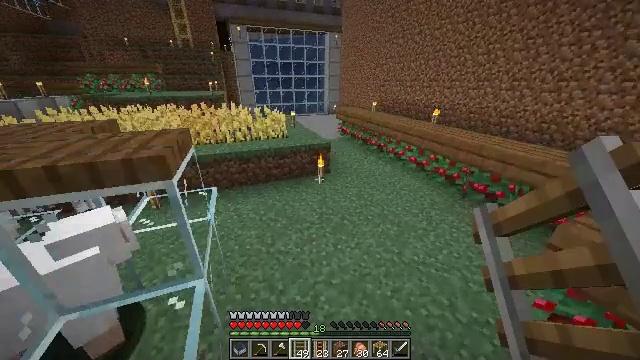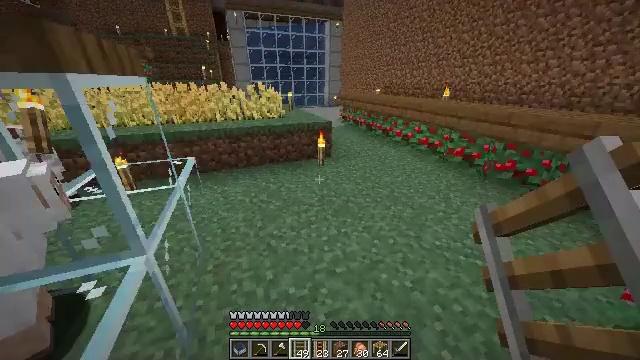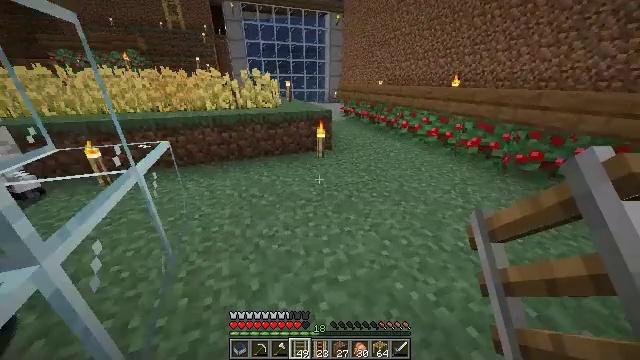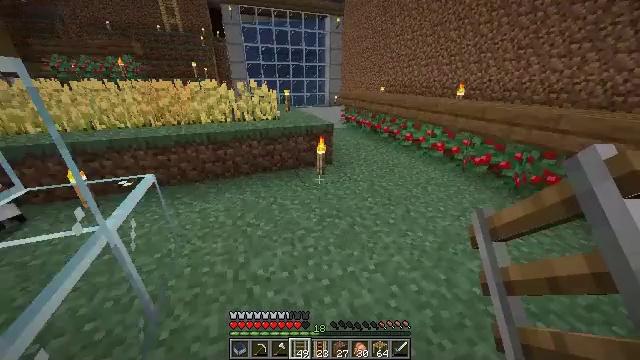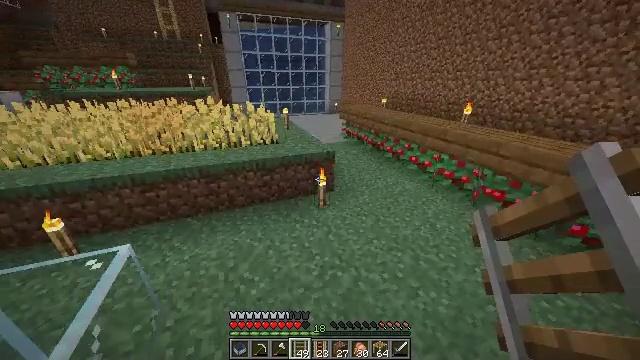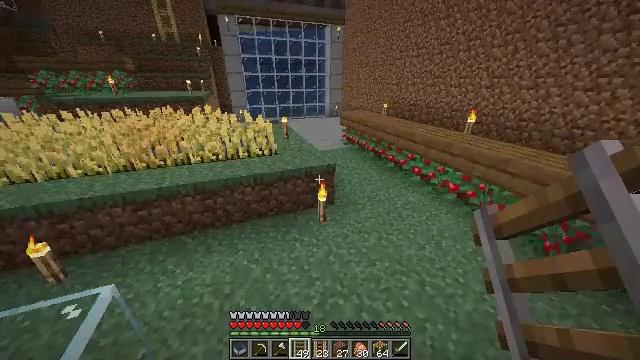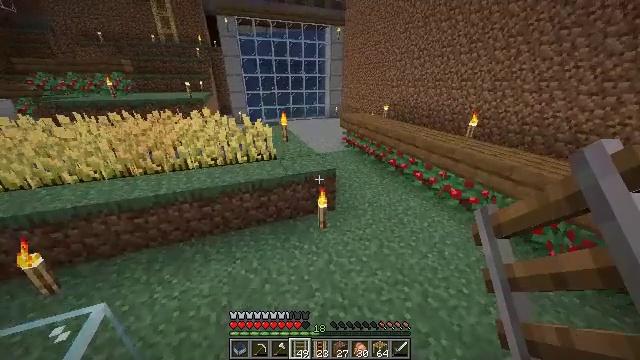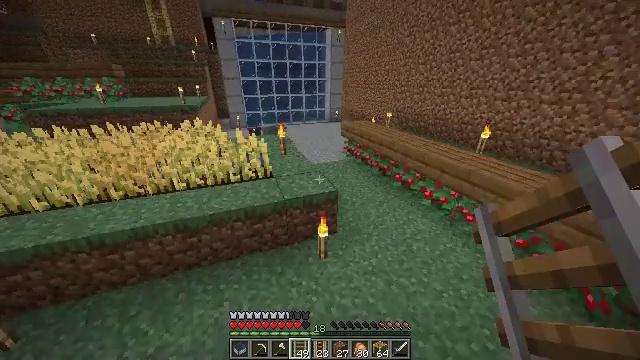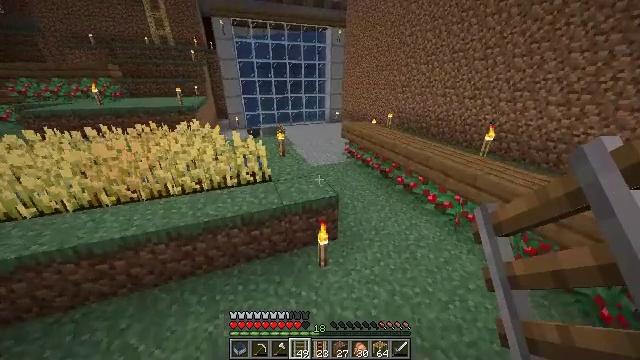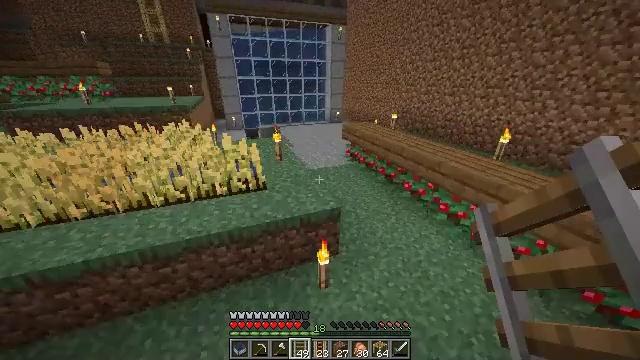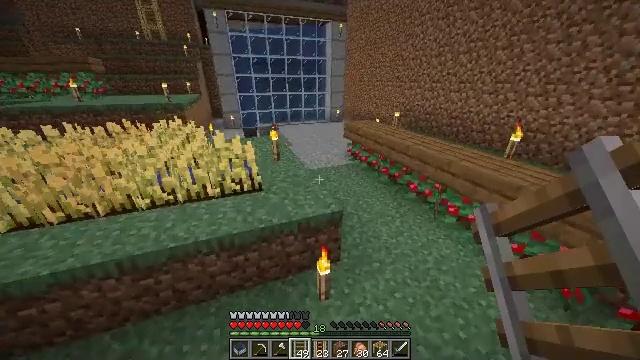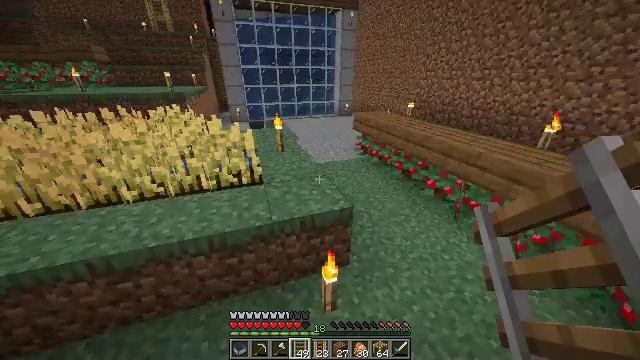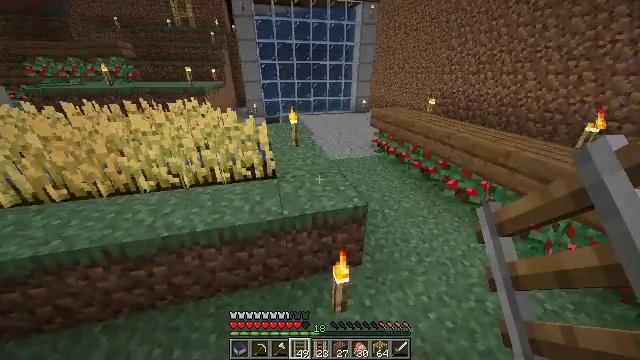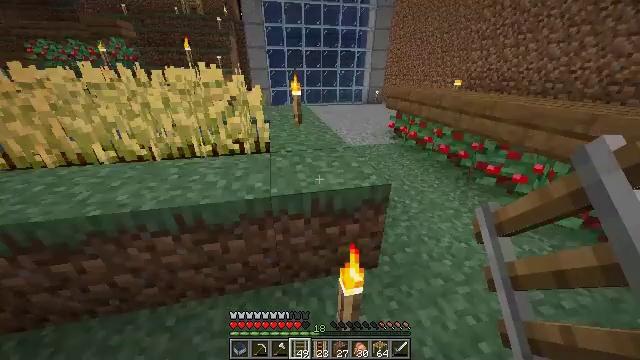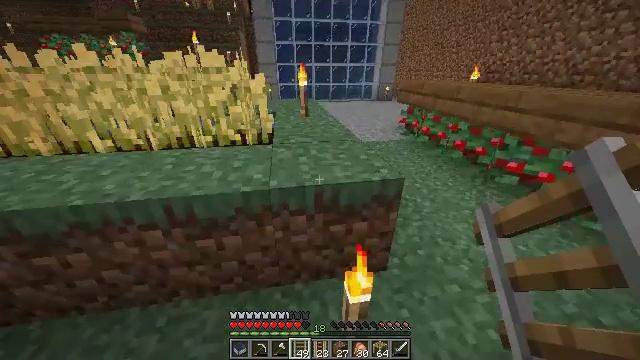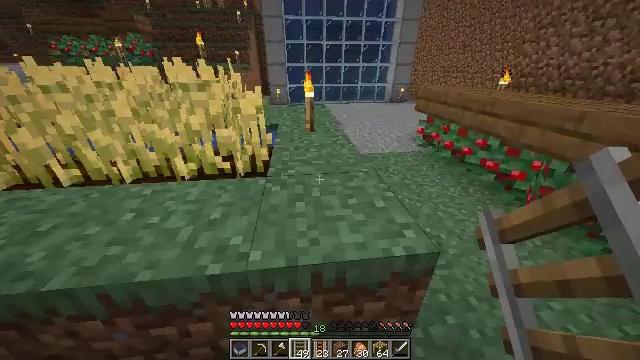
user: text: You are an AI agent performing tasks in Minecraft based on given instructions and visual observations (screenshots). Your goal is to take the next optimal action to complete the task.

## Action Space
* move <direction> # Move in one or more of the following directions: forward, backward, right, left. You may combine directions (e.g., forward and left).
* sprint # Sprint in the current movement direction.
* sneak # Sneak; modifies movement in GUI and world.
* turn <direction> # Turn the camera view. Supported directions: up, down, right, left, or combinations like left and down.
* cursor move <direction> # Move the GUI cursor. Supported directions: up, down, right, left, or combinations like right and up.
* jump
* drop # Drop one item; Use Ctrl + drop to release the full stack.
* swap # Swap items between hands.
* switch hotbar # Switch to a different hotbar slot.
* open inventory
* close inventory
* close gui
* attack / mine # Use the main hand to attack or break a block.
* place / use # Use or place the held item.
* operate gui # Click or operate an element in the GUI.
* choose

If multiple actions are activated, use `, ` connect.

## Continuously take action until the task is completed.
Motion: motion action
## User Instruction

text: Mine the smooth stone.
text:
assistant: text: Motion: move forward, sprint, jump
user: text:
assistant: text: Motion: move forward, sprint, jump
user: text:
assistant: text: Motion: move forward, sprint, jump
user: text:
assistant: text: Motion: move forward, sprint, jump
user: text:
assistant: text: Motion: move forward, sprint, jump
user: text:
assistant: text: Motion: move forward, jump
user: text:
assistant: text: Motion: move forward, jump
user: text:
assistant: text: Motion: move forward, jump
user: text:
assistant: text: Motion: move forward, jump
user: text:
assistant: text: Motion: move forward, jump
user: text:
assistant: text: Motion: move forward, turn left, jump
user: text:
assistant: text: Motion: move forward, turn left, jump
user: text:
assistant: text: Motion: move forward, turn left, jump
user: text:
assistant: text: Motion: move forward, sprint, turn left, jump
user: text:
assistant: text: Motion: move forward, sprint, turn left, jump
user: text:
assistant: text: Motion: move forward, sprint, turn left, jump
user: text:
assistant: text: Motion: move forward, sprint, turn left, jump
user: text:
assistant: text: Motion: move forward, turn left, jump
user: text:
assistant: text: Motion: move forward, jump
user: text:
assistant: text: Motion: move forward, turn left, jump
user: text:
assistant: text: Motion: move forward, jump
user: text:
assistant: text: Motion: move forward, jump
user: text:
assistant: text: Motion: move forward, turn left, jump
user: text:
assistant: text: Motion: move forward, turn left, jump
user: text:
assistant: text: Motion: move forward, turn left
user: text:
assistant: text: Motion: move forward, sprint, turn left
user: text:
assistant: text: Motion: move forward, sprint, turn left
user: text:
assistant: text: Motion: move forward, sprint, turn left
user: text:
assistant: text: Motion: move forward, sprint
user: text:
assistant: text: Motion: move forward, sprint